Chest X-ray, PA view. Patient: 29 years old, sex F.
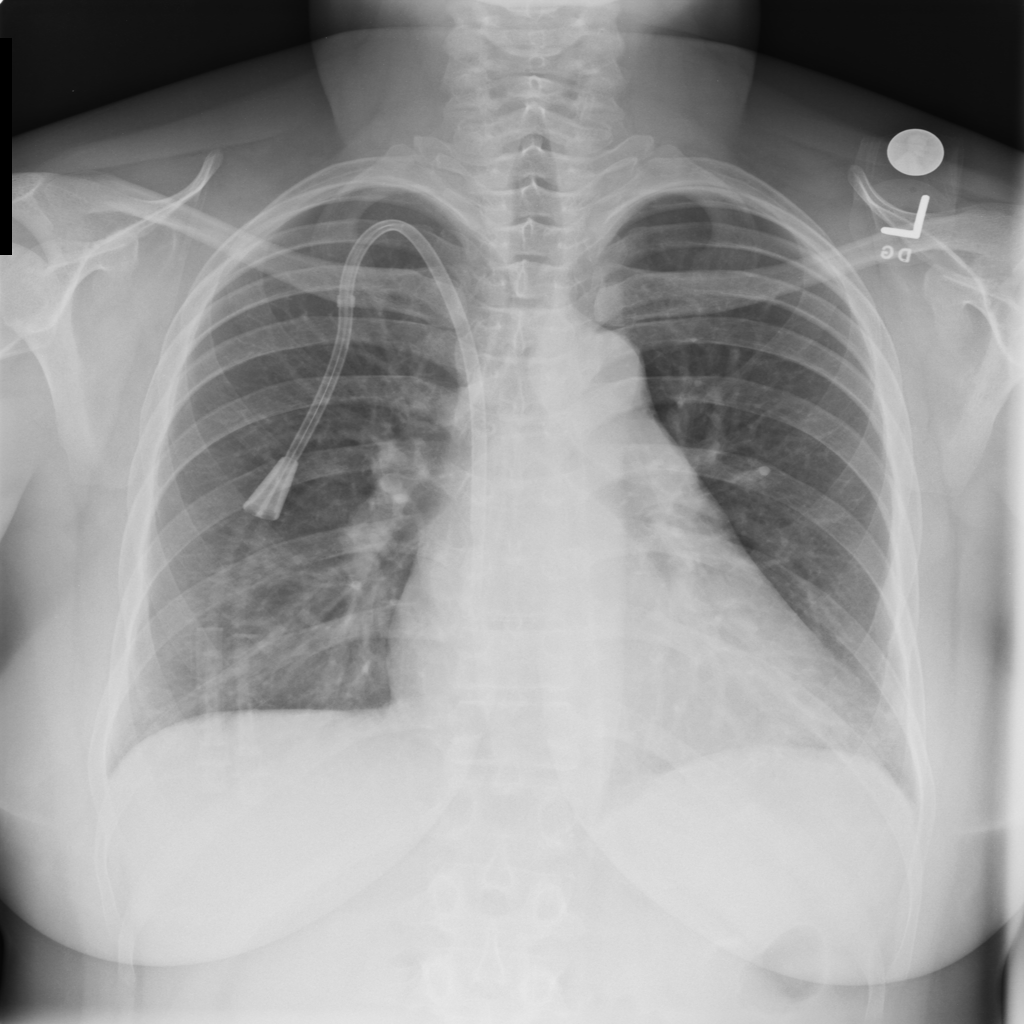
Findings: No Finding